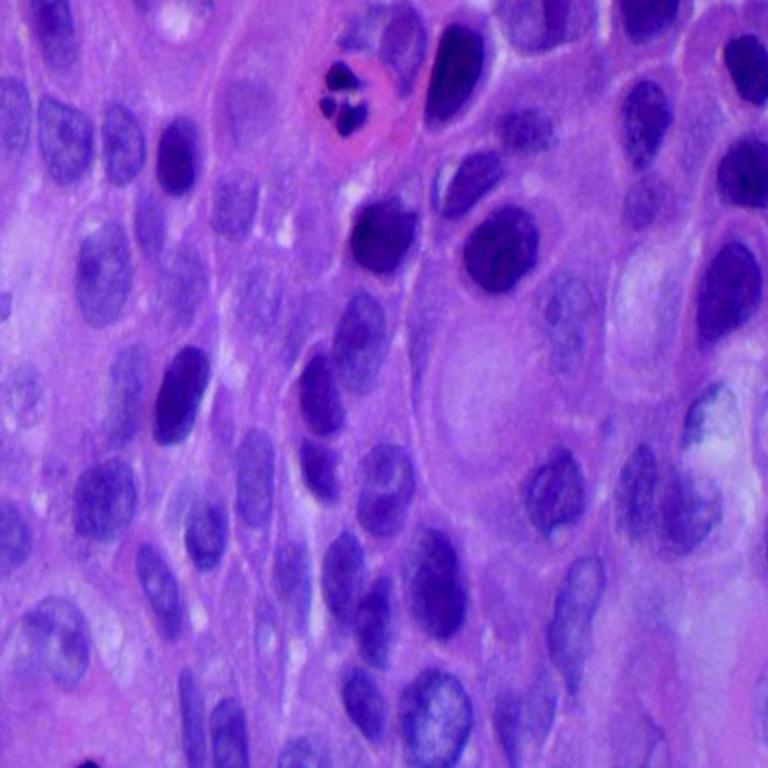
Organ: lung
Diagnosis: squamous carcinomas